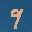
Label: 9